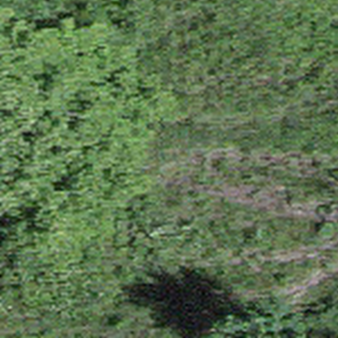
Label: other